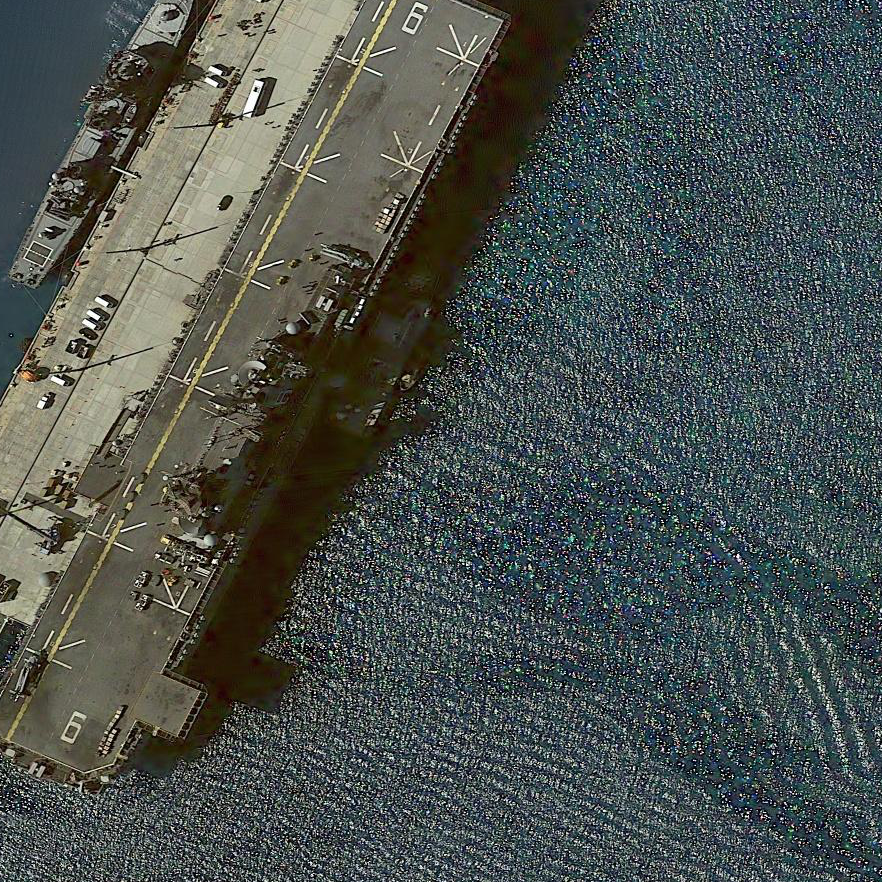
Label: assault